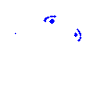
Particle: electron